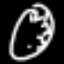
Label: clock